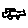
Label: car